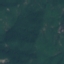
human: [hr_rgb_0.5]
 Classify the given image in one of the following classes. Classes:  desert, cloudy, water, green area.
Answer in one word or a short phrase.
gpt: green area